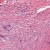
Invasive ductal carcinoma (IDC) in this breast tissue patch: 0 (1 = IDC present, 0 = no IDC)